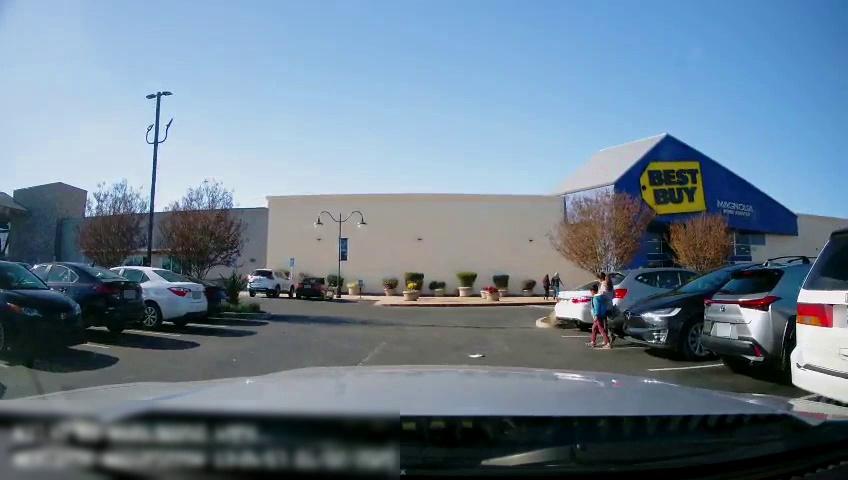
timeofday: Day
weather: Sunny
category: Drivable Space
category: Vehicles | Car
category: Vehicles | SUV
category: Pedestrians
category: Pedestrians
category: Pedestrians
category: Pedestrians
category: Vehicles | Car
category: Vehicles | SUV
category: Vehicles | Van
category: Vehicles | Car
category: Vehicles | Car
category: Vehicles | Car
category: Vehicles | Car
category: Vehicles | SUV
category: Vehicles | Car